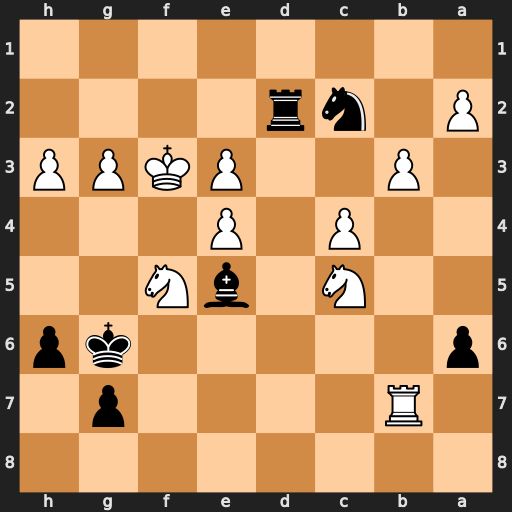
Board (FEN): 8/1R4p1/p5kp/2N1bN2/2P1P3/1P2PKPP/P1nr4/8
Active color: b
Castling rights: -
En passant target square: -
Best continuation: Ne1+ Kg4 h5+ Kh4 Ng2#